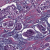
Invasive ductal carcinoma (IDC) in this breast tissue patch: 1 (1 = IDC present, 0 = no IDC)